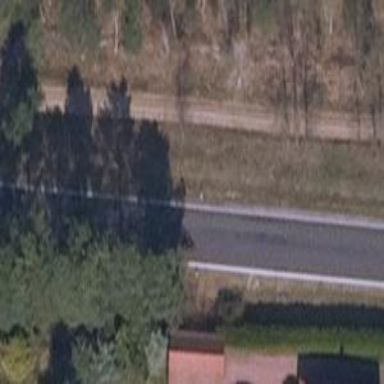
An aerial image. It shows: Secondary road with asphalt surface.